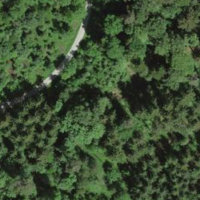
EUNIS habitat code: 44
Species observed at this site:
Xyphosia miliaria
Trichius fasciatus
Angelica sylvestris
Helophilus pendulus
Rutpela maculata